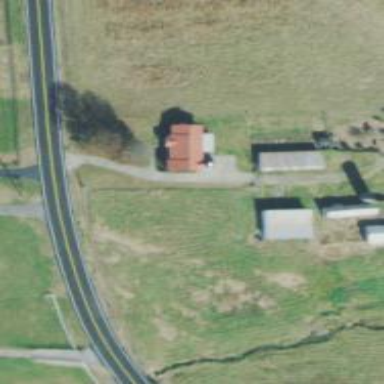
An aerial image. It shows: Driveway.